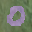
Label: 0